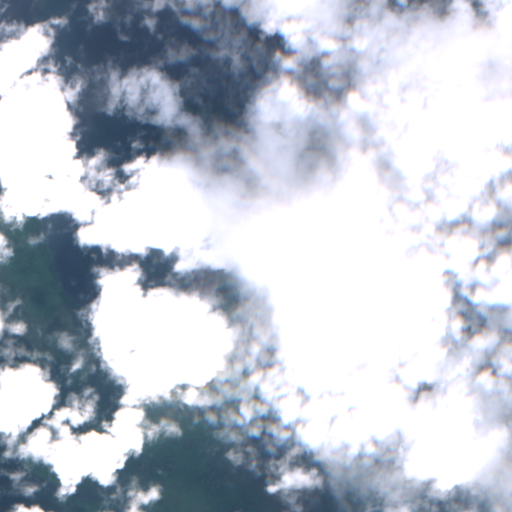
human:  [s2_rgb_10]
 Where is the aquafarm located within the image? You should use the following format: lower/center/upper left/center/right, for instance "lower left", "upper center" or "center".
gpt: The aquafarm is located in the lower right of the image.
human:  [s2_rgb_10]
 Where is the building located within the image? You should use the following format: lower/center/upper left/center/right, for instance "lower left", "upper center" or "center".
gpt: There is no building in the image.